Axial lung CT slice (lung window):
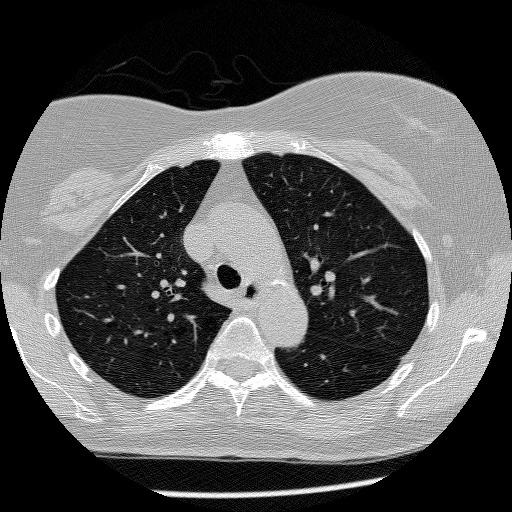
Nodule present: no